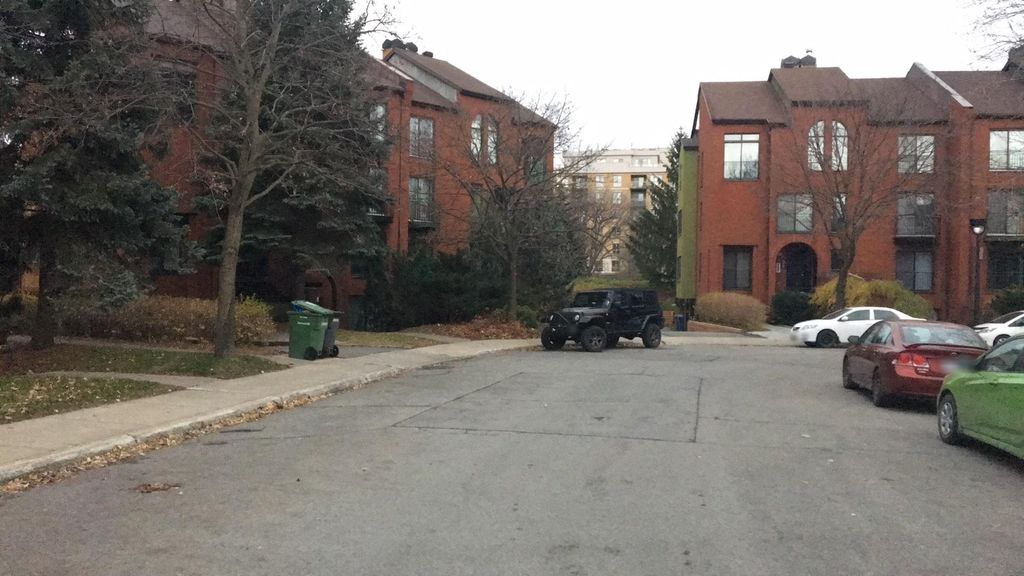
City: montreal